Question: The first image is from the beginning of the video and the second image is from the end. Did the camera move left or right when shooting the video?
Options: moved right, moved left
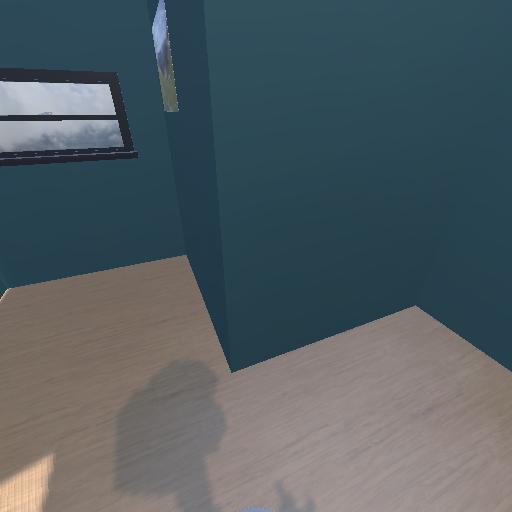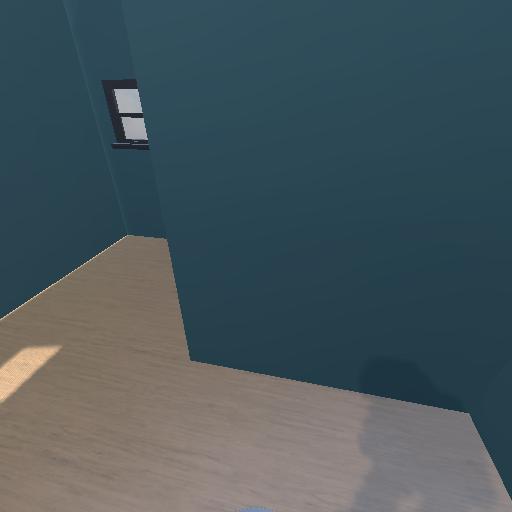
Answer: moved right